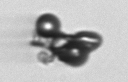
Label: bead